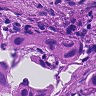
Metastatic tissue present: yes